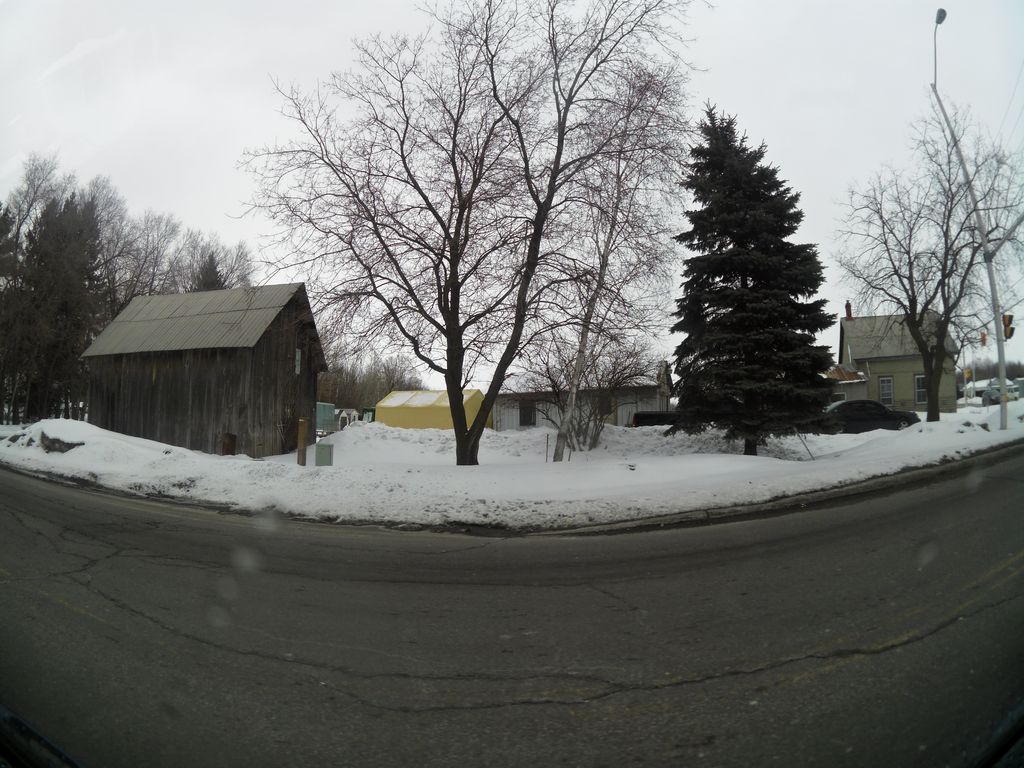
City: ottawa-gatineau